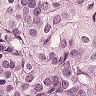
Metastatic tissue present: yes